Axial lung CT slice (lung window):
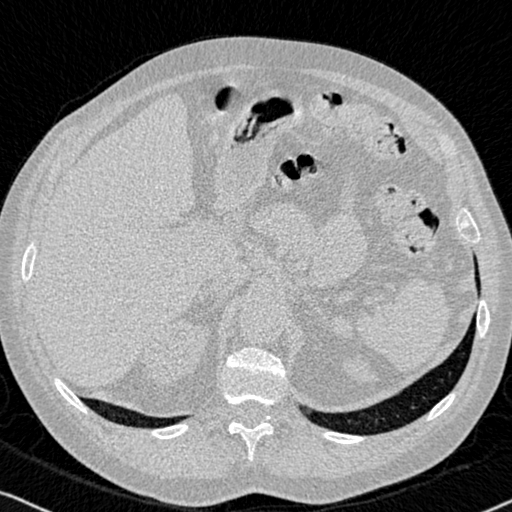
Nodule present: no